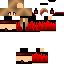
A female human skin with dark skin, wearing brown bald dressed in a red hoodie and red pants, featuring a closed mouth.